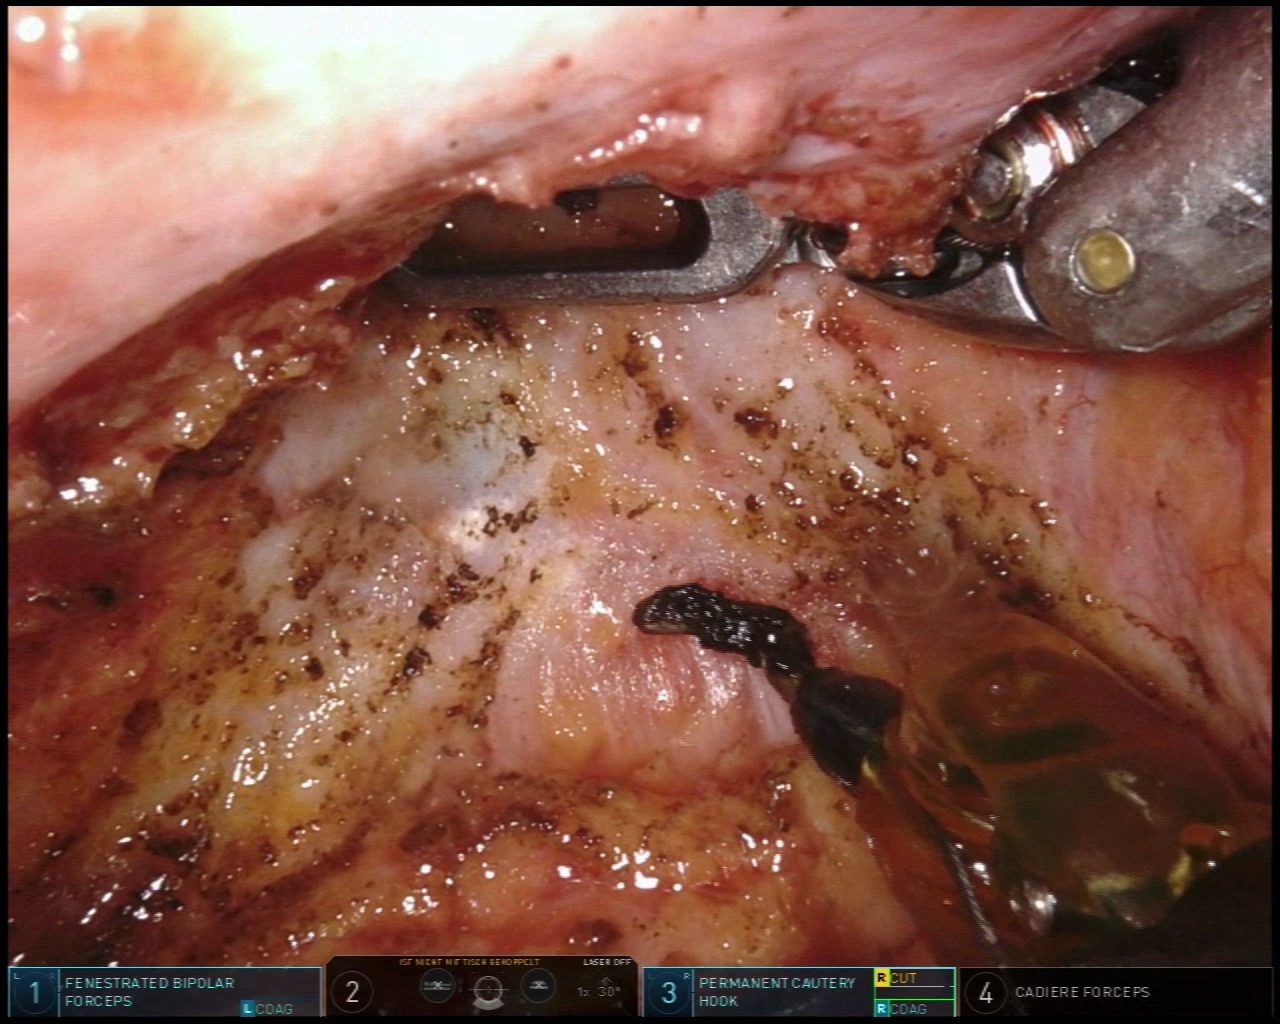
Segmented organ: vesicular_glands
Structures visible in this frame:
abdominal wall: no
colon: no
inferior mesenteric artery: no
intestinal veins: no
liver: no
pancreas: no
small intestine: no
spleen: no
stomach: no
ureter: no
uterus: no
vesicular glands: yes